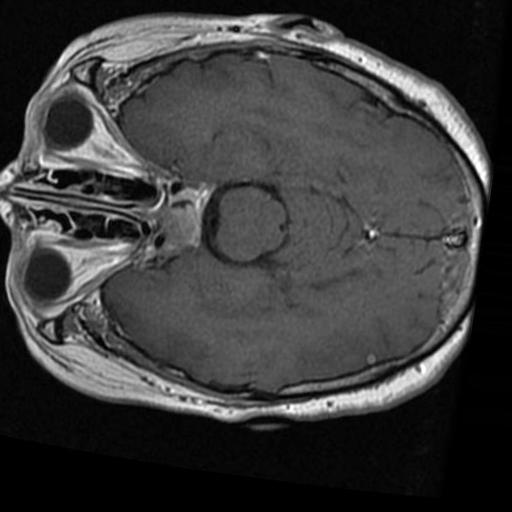
Label: brain_tumor